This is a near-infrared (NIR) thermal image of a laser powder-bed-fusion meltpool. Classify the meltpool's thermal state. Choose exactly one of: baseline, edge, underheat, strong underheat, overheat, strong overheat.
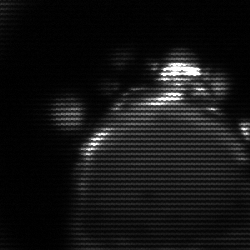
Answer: edge